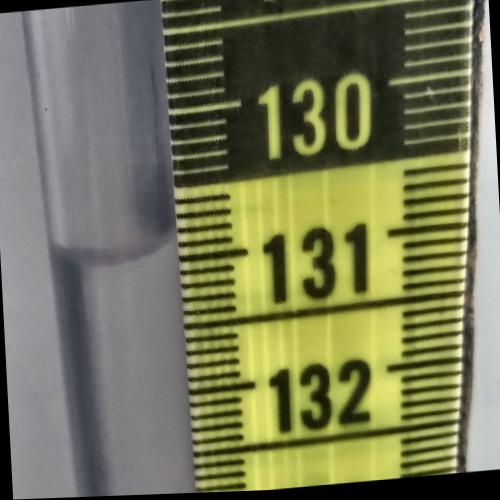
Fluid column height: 130.9 cm